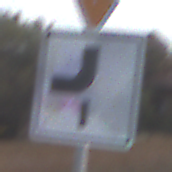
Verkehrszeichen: VerlaufVorfahrtsstrasse7
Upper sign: VorfahrtGewaehren
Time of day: SunriseSunset
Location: Outdoor (Suburban)
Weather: Clear
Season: NotSpecified
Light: Natural